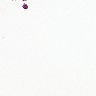
Metastatic tissue present: no